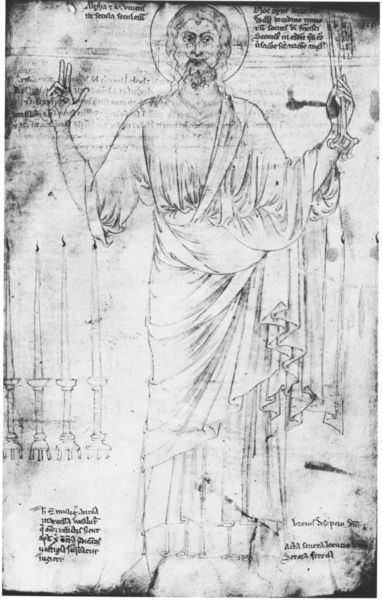
Titel: Das Leben der Offas, Gesta Abbatum Sancti Albani, Liber Additamentorum
Künstler: Matthew Paris
Institution: London, British Library
Schlagwörter: blau, mann, weiß, gelb, grün, frau, schwarz, zeichnung, rot, alt, bart, bärtig, falten, mantel, pferd, schrift, man, kerzen, leuchter, vier, radierung, text, darstellung, kerzenleuchter, heiligenschein, christus, jesus, mittelalter, segen, heiliger, schlüssel, heilig, tunika, petrus, lol, schwur, beschriftet, apostel, verbrannte ränder, aposter, ganzseitig